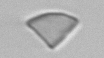
Label: detritus_transparent